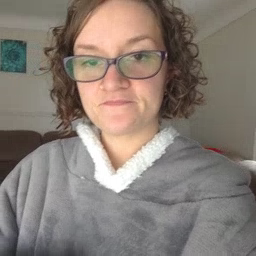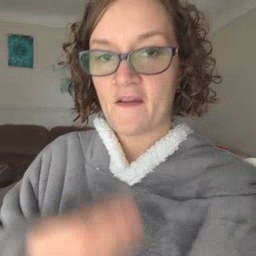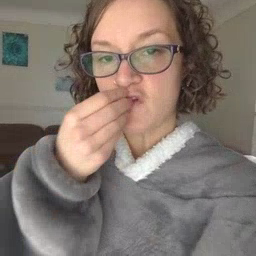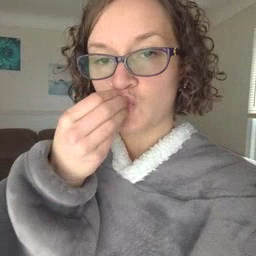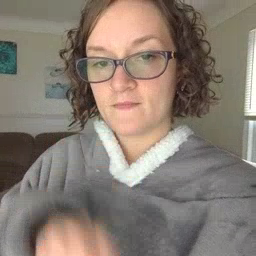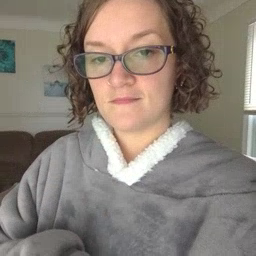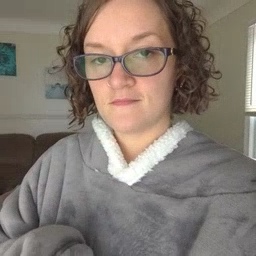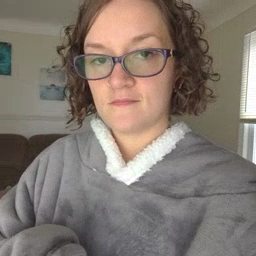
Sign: food